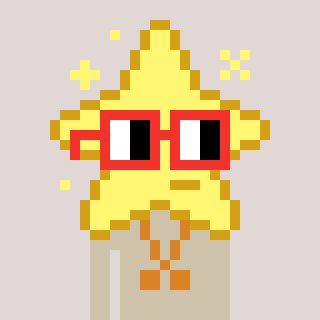
a pixel art character with square red glasses, a star-shaped head and a bege-colored body on a warm background